Question: Ha ii,I know how to formate a date in iphone,but i have to set the date as given by the image below.My code is

'''
NSDate* date = [NSDate date];
//Create the dateformatter object
NSDateFormatter* formatter = [[[NSDateFormatter alloc] init] autorelease];
//Set the required date format
[formatter setDateFormat:@"yyyy:mm:dd"];
//Get the string date
NSString* str = [formatter stringFromDate:date];
//Display on the console
// NSLog(str);
//Set in the lable
[_lbldateLabel setText:str];
'''
How to modify my above code to get the current date as given by the image?
Thanks in advance.
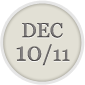
Answer: '''
try this
NSDateFormatter* formatter = [[[NSDateFormatter alloc] init] autorelease];
//Set the required date format
[formatter setDateFormat:@"MMM dd/yy"];
//Get the string date
NSString* str = [formatter stringFromDate:date];
'''